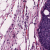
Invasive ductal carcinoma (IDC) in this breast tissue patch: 0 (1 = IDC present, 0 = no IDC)